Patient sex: M
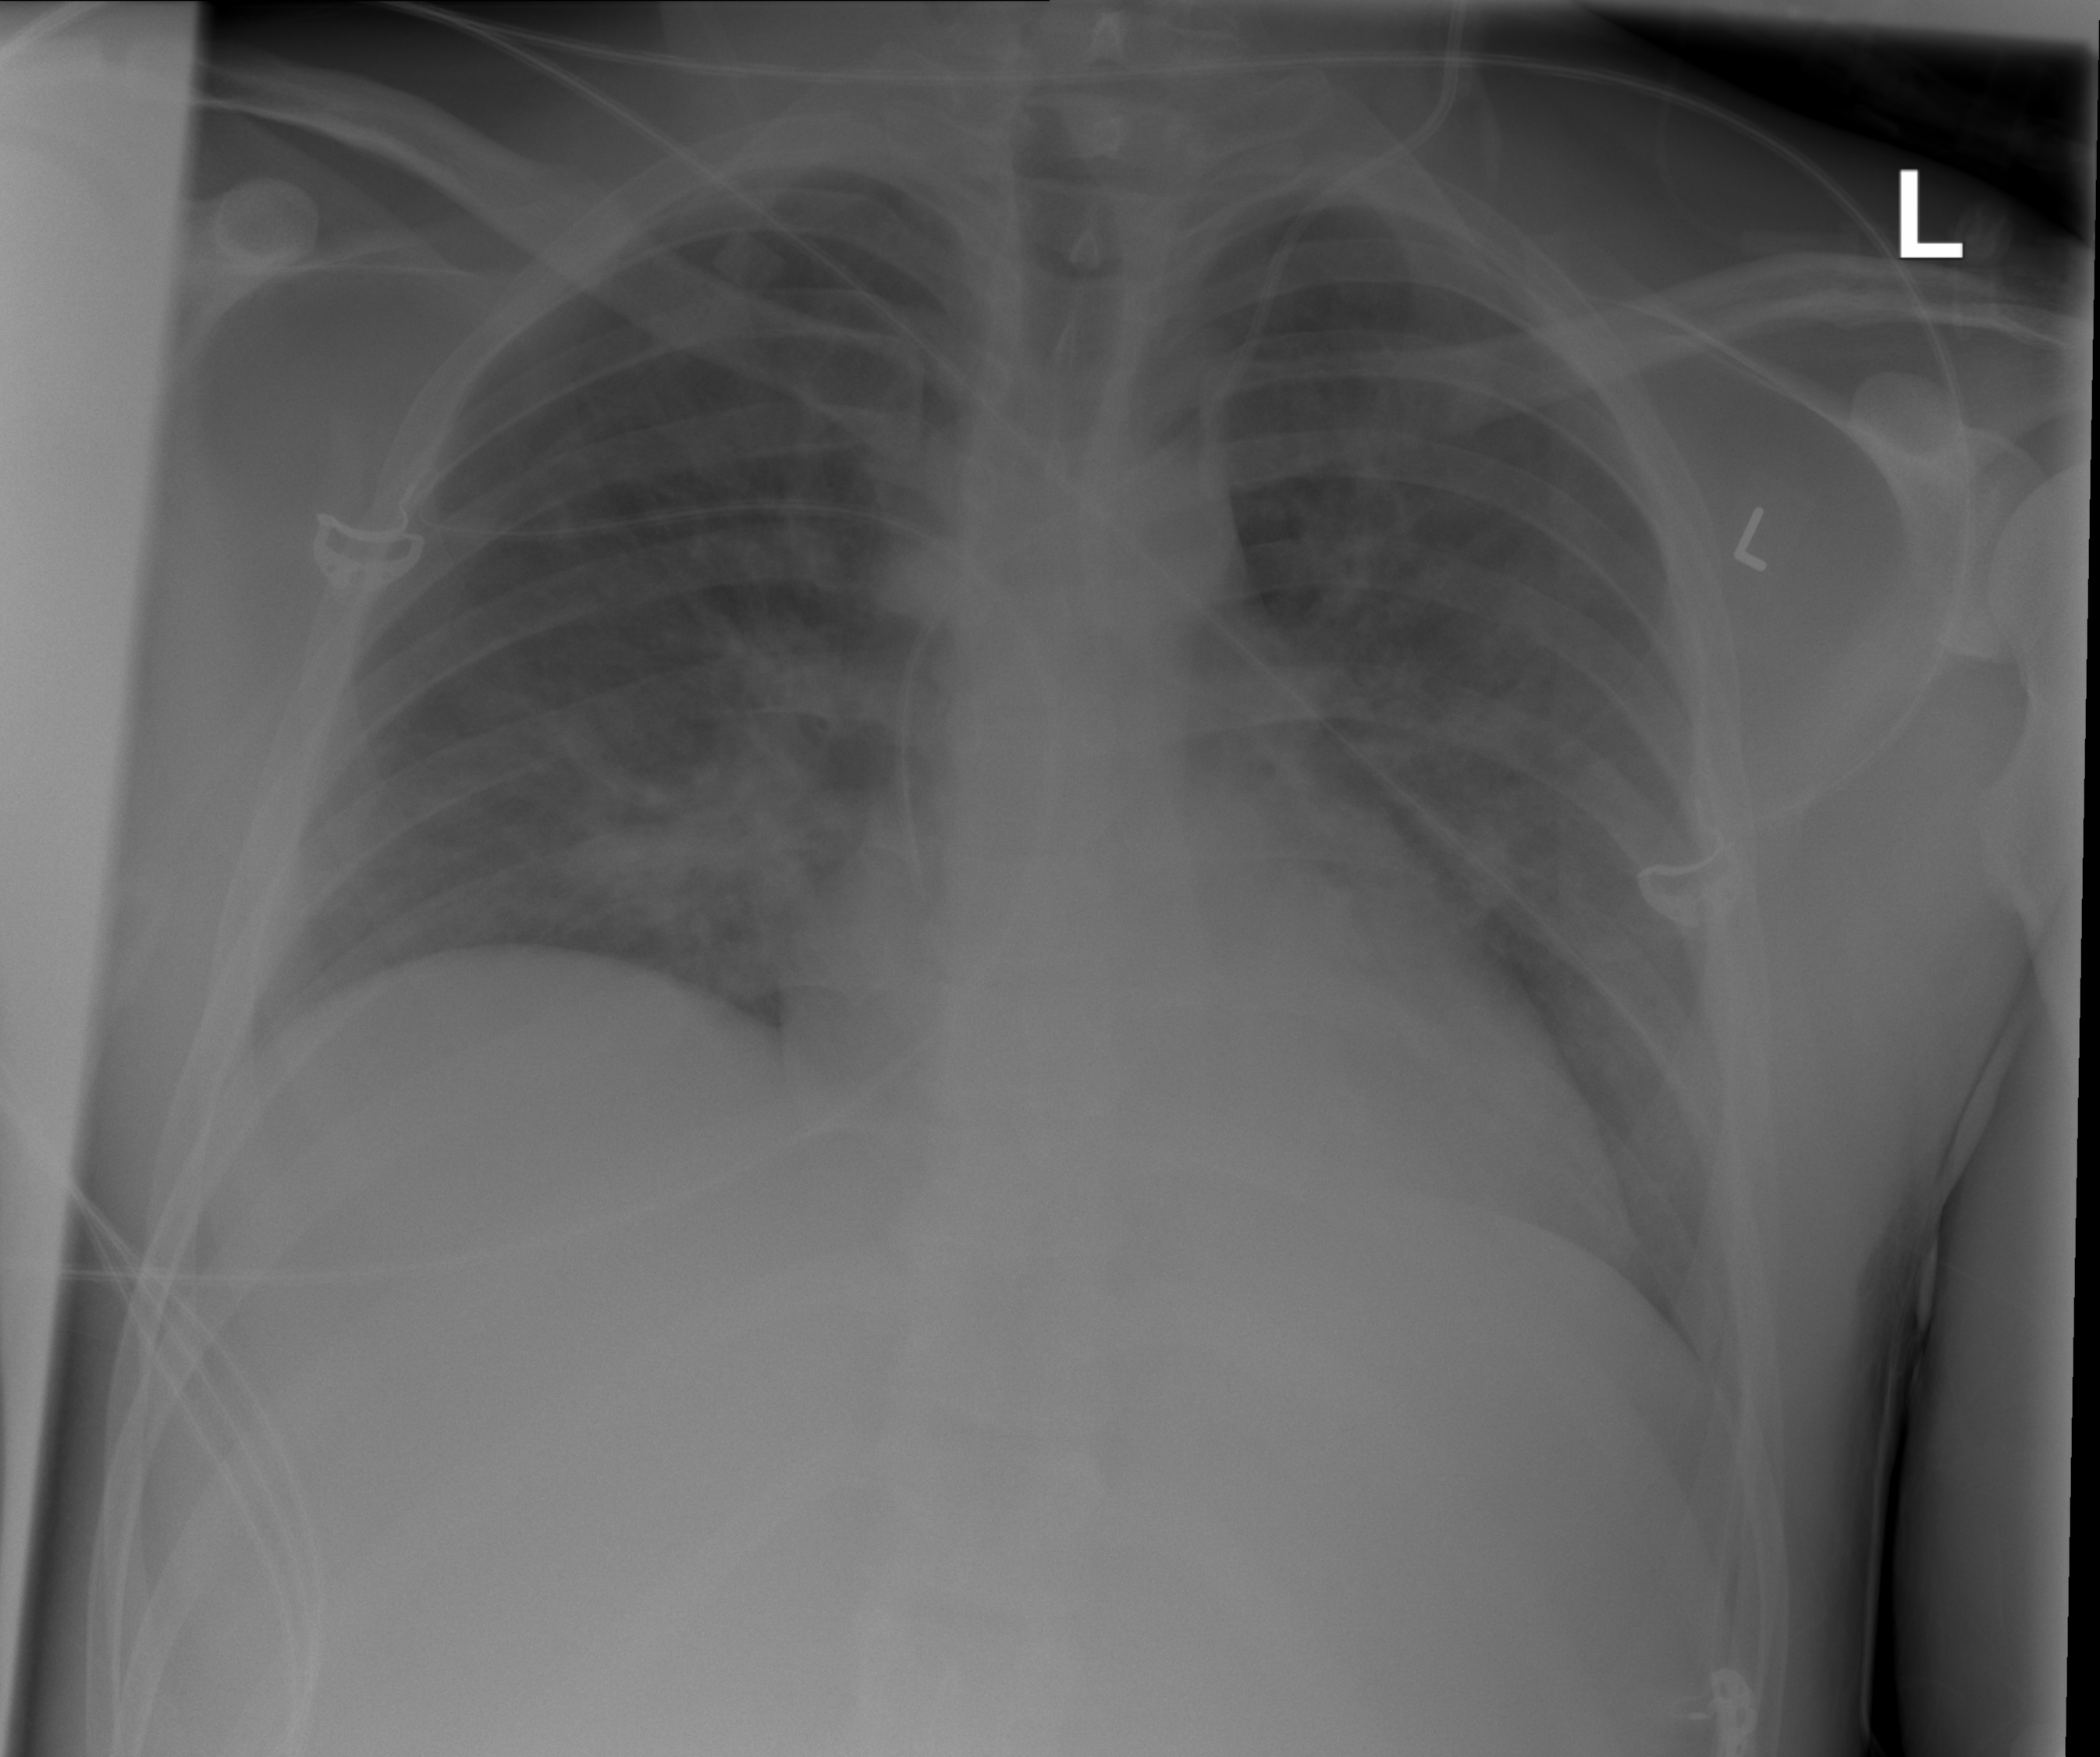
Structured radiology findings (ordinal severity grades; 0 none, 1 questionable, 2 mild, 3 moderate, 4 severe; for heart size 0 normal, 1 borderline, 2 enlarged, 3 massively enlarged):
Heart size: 0
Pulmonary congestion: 0
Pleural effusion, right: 0
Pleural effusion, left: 0
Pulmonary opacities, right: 2
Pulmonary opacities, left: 2
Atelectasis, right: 2
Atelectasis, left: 0